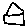
Label: house